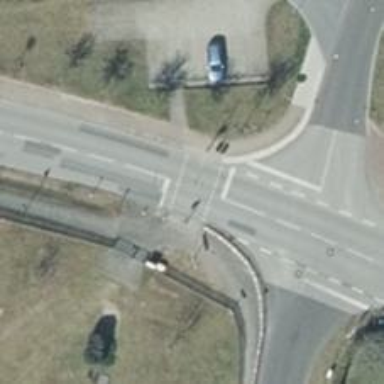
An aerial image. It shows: Crossing with traffic signals.